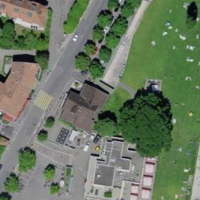
EUNIS habitat code: 53
Species observed at this site:
Cirsium vulgare
Poa annua
Fraxinus excelsior